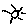
Label: sun